Question: I've got a jTable and now I want to add the content of a XML-File into it.
I dont know how I should browse through the XML-File, I was currently only able to manipulate the data (rewrite, deleting) and to get the Values of a Single tag and not of all.
I'm using JDOM
my XML-File looks like this:
'''
<?xml version="1.0" encoding="UTF-8"?>
<app>
<!-- Pfad fur Templates und speicher ort fur die Entity.java-->
<Entity>
<Name>Aposting</Name>
<Art>0</Art>
<Datum>Wed Nov 19 10:51:10 CET 2014</Datum>
</Entity>
<Entity>
<Name>Aposting</Name>
<Art>1</Art>
<Datum>Wed Nov 19 11:30:34 CET 2014</Datum>
</Entity>
<Entity>
<Name>Aposting</Name>
<Art>1</Art>
<Datum>Wed Nov 19 15:21:12 CET 2014</Datum>
</Entity>
<Entity>
<Name>Aposting</Name>
<Art>2</Art>
<Datum>Thu Nov 20 8:01:10 CET 2014</Datum>
</Entity>
</app>
'''
And i want to display it in a Table like this:

Thank you for your help
Edit:
i've made a Custom model
'''
package TableTest;
import java.util.ArrayList;
import java.util.Date;
import java.util.List;
import javax.swing.event.TableModelListener;
import javax.swing.table.TableModel;
/**
*
* @author Administrator
*/
public class ModelData implements TableModel {
List<TableData> data = new ArrayList<>();
String colNames[] = {"Name", "Type", "Date"};
Class<?> colClasses[] = {String.class, String.class, Date.class};
ModelData() {
data.add(new TableData("Aposting", "Created", new Date()));
data.add(new TableData("Aposting", "Edited", new Date()));
data.add(new TableData("Aposting", "Edited", new Date()));
data.add(new TableData("Aposting", "Deleted", new Date()));
}
@Override
public int getRowCount() {
return data.size();
}
@Override
public int getColumnCount() {
return colNames.length;
}
@Override
public Object getValueAt(int rowIndex, int columnIndex) {
if (columnIndex == 0) {
return data.get(rowIndex).getName();
}
if (columnIndex == 1) {
return data.get(rowIndex).getType();
}
if (columnIndex == 2) {
return data.get(rowIndex).getDate();
}
return null;
}
@Override
public String getColumnName(int columnIndex) {
return colNames[columnIndex];
}
@Override
public Class<?> getColumnClass(int columnIndex) {
return colClasses[columnIndex];
}
@Override
public boolean isCellEditable(int rowIndex, int columnIndex) {
return true;
}
@Override
public void setValueAt(Object aValue, int rowIndex, int columnIndex) {
if (columnIndex == 0) {
data.get(rowIndex).setName((String) aValue);
}
if (columnIndex == 1) {
data.get(rowIndex).setType((String) aValue);
}
if (columnIndex == 2) {
data.get(rowIndex).setDate((Date) aValue);
}
}
@Override
public void addTableModelListener(TableModelListener l) {
}
@Override
public void removeTableModelListener(TableModelListener l) {
}
}
'''
and a TableData class which is to access:
'''
package TableTest;
import java.util.Date;
public class TableData {
String name;
String type;
Date date;
public TableData(String name, String type, Date date) {
super();
this.name = name;
this.type = type;
this.date = date;
}
public String getName() {
return name;
}
public void setName(String name) {
this.name = name;
}
public String getType() {
return type;
}
public void setType(String type) {
this.type = type;
}
public Date getDate() {
return date;
}
public void setDate(Date date) {
this.date = date;
}
}
'''
and it works with the added values in "ModelData"
but i still got no clue how i could extract all Entities out of my XML-File
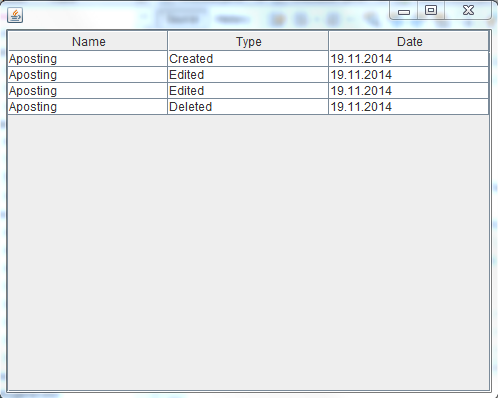
Answer: You'll need two things for this:
- A suitable XML <URL>.
Depending on the chosen parser, you can either
- Construct a Java data structure, e.g. 'List<Entity>', that can be accessed in the 'TableModel'.- Access the document object model directly to meet the 'TableModel' contract for 'getValueAt()', 'getRowCount()', etc.
Addendum: Based on your <URL>,
- While you evaluate other parsing options, start with a simple 'SAXParser', illustrated <URL>.